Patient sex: M
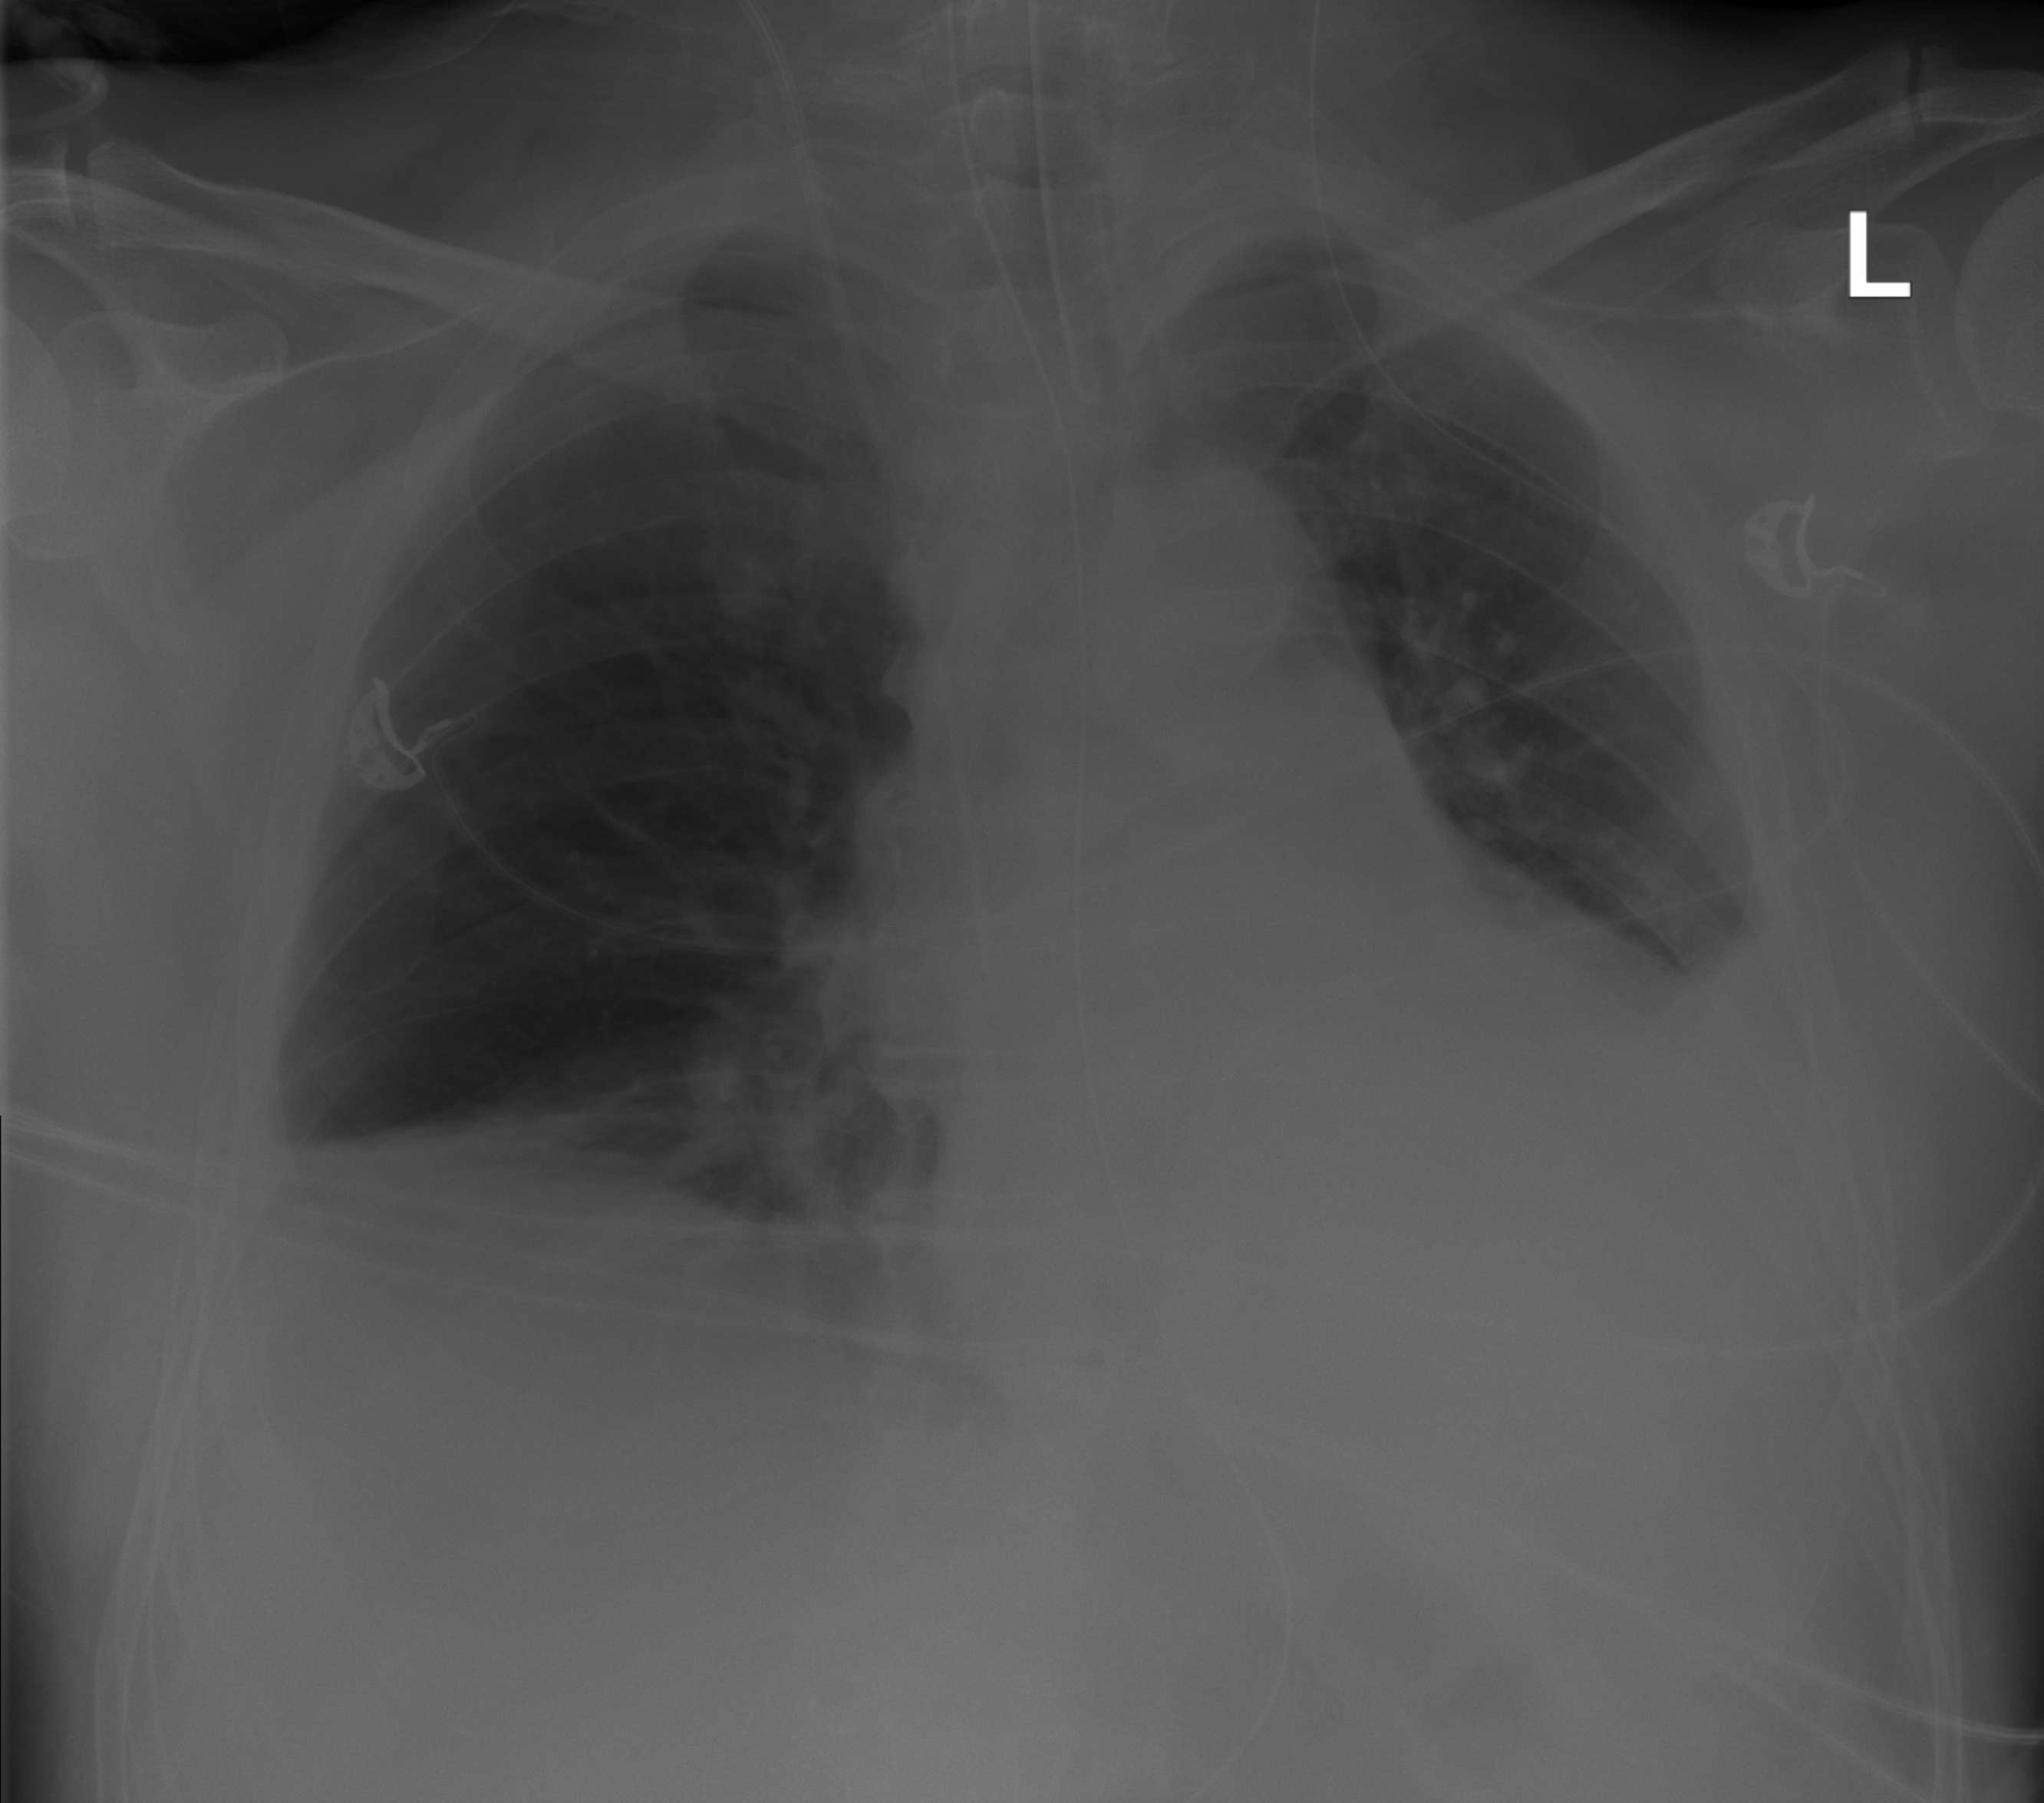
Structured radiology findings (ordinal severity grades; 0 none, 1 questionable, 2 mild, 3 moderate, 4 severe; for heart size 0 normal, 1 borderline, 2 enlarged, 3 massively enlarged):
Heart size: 0
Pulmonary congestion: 0
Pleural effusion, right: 0
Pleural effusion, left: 0
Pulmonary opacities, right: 0
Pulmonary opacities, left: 0
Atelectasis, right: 2
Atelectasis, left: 4